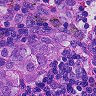
Metastatic tissue present: yes